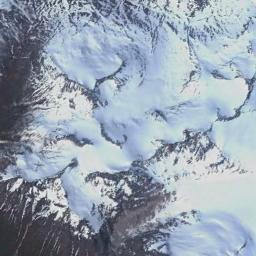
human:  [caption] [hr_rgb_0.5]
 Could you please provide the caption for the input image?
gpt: There is snow on the part of the snowberg .

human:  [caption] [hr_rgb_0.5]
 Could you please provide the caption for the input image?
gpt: The snowberg is covered with snow and ice but some ridges are not covered by snow and ice .

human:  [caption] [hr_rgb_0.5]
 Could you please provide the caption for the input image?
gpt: A snow-covered mountain covered in large areas .

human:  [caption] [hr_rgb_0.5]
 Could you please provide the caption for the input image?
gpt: The snow berg is consist of bare land and white snow .

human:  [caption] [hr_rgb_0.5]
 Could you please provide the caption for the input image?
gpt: There are much snow and some bare land on the snowberg .